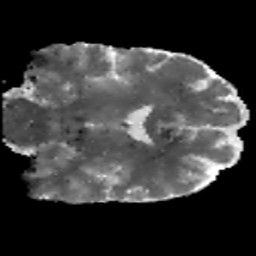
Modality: MD
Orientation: coronal
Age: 46
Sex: male
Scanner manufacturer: ge
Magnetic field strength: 3 T
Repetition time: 3.335 s
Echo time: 0.0868 s